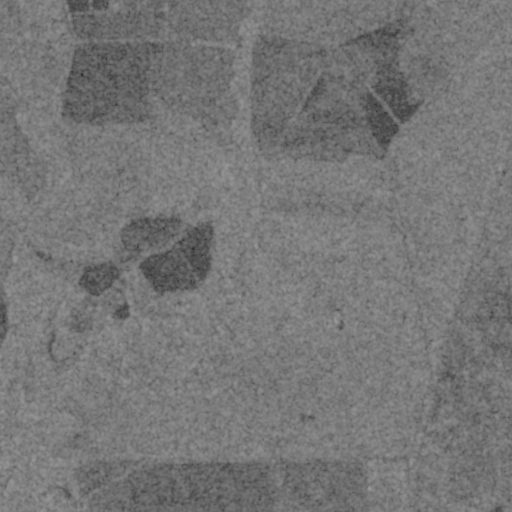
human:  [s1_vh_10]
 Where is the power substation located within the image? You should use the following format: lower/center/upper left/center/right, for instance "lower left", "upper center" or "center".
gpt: The power substation is located in the upper left of the image.
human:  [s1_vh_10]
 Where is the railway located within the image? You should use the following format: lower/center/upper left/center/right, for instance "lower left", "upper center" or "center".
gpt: The railway is located in the right of the image.
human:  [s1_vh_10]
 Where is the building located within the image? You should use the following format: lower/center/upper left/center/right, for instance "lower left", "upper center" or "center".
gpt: The building is located in the lower left of the image.
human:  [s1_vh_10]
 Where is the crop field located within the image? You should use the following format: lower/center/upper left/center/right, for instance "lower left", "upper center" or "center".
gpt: There is no crop field in the image.

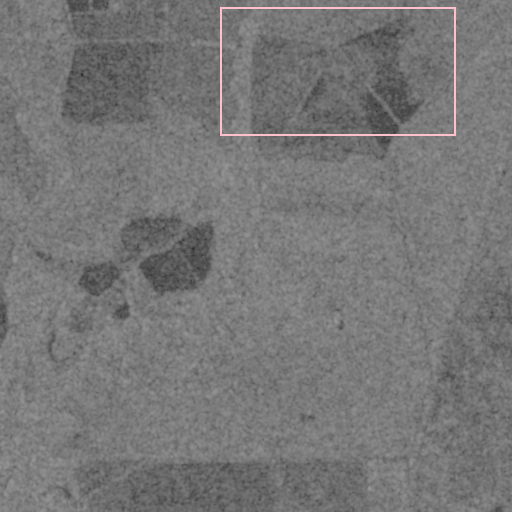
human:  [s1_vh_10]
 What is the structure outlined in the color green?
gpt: There is no green outline.
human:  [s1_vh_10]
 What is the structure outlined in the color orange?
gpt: There is no structure outlined in orange.